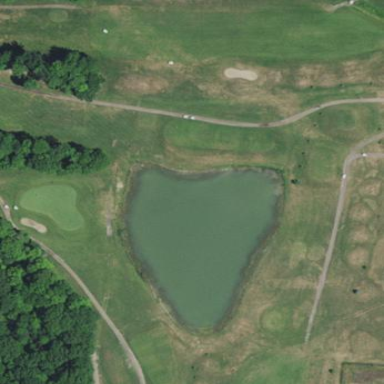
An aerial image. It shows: Water hazard on golf course. The hazard is natural water feature.